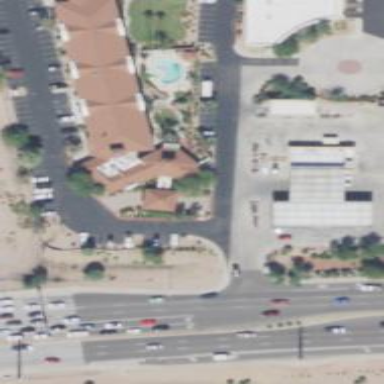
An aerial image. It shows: Hotel building.